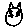
Label: cat